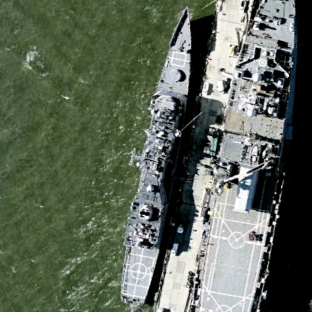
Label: cruiser